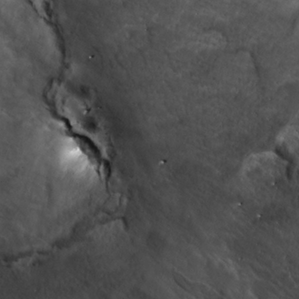
Label: non_frost